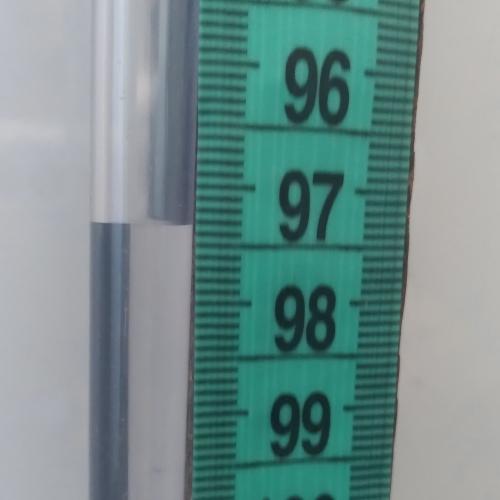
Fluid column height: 97.3 cm